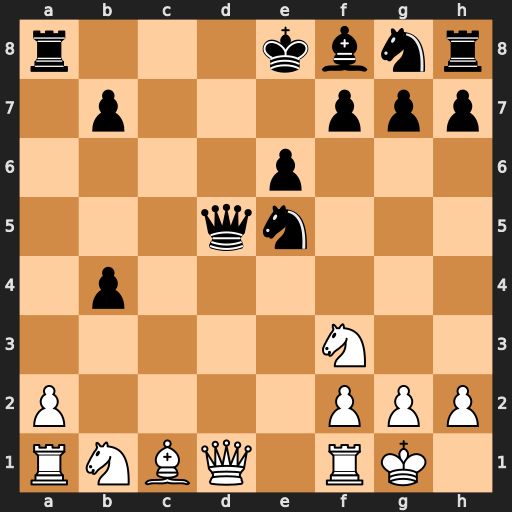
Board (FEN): r3kbnr/1p3ppp/4p3/3qn3/1p6/5N2/P4PPP/RNBQ1RK1
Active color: w
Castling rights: kq
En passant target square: -
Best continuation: Qxd5 exd5 Nxe5